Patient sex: F
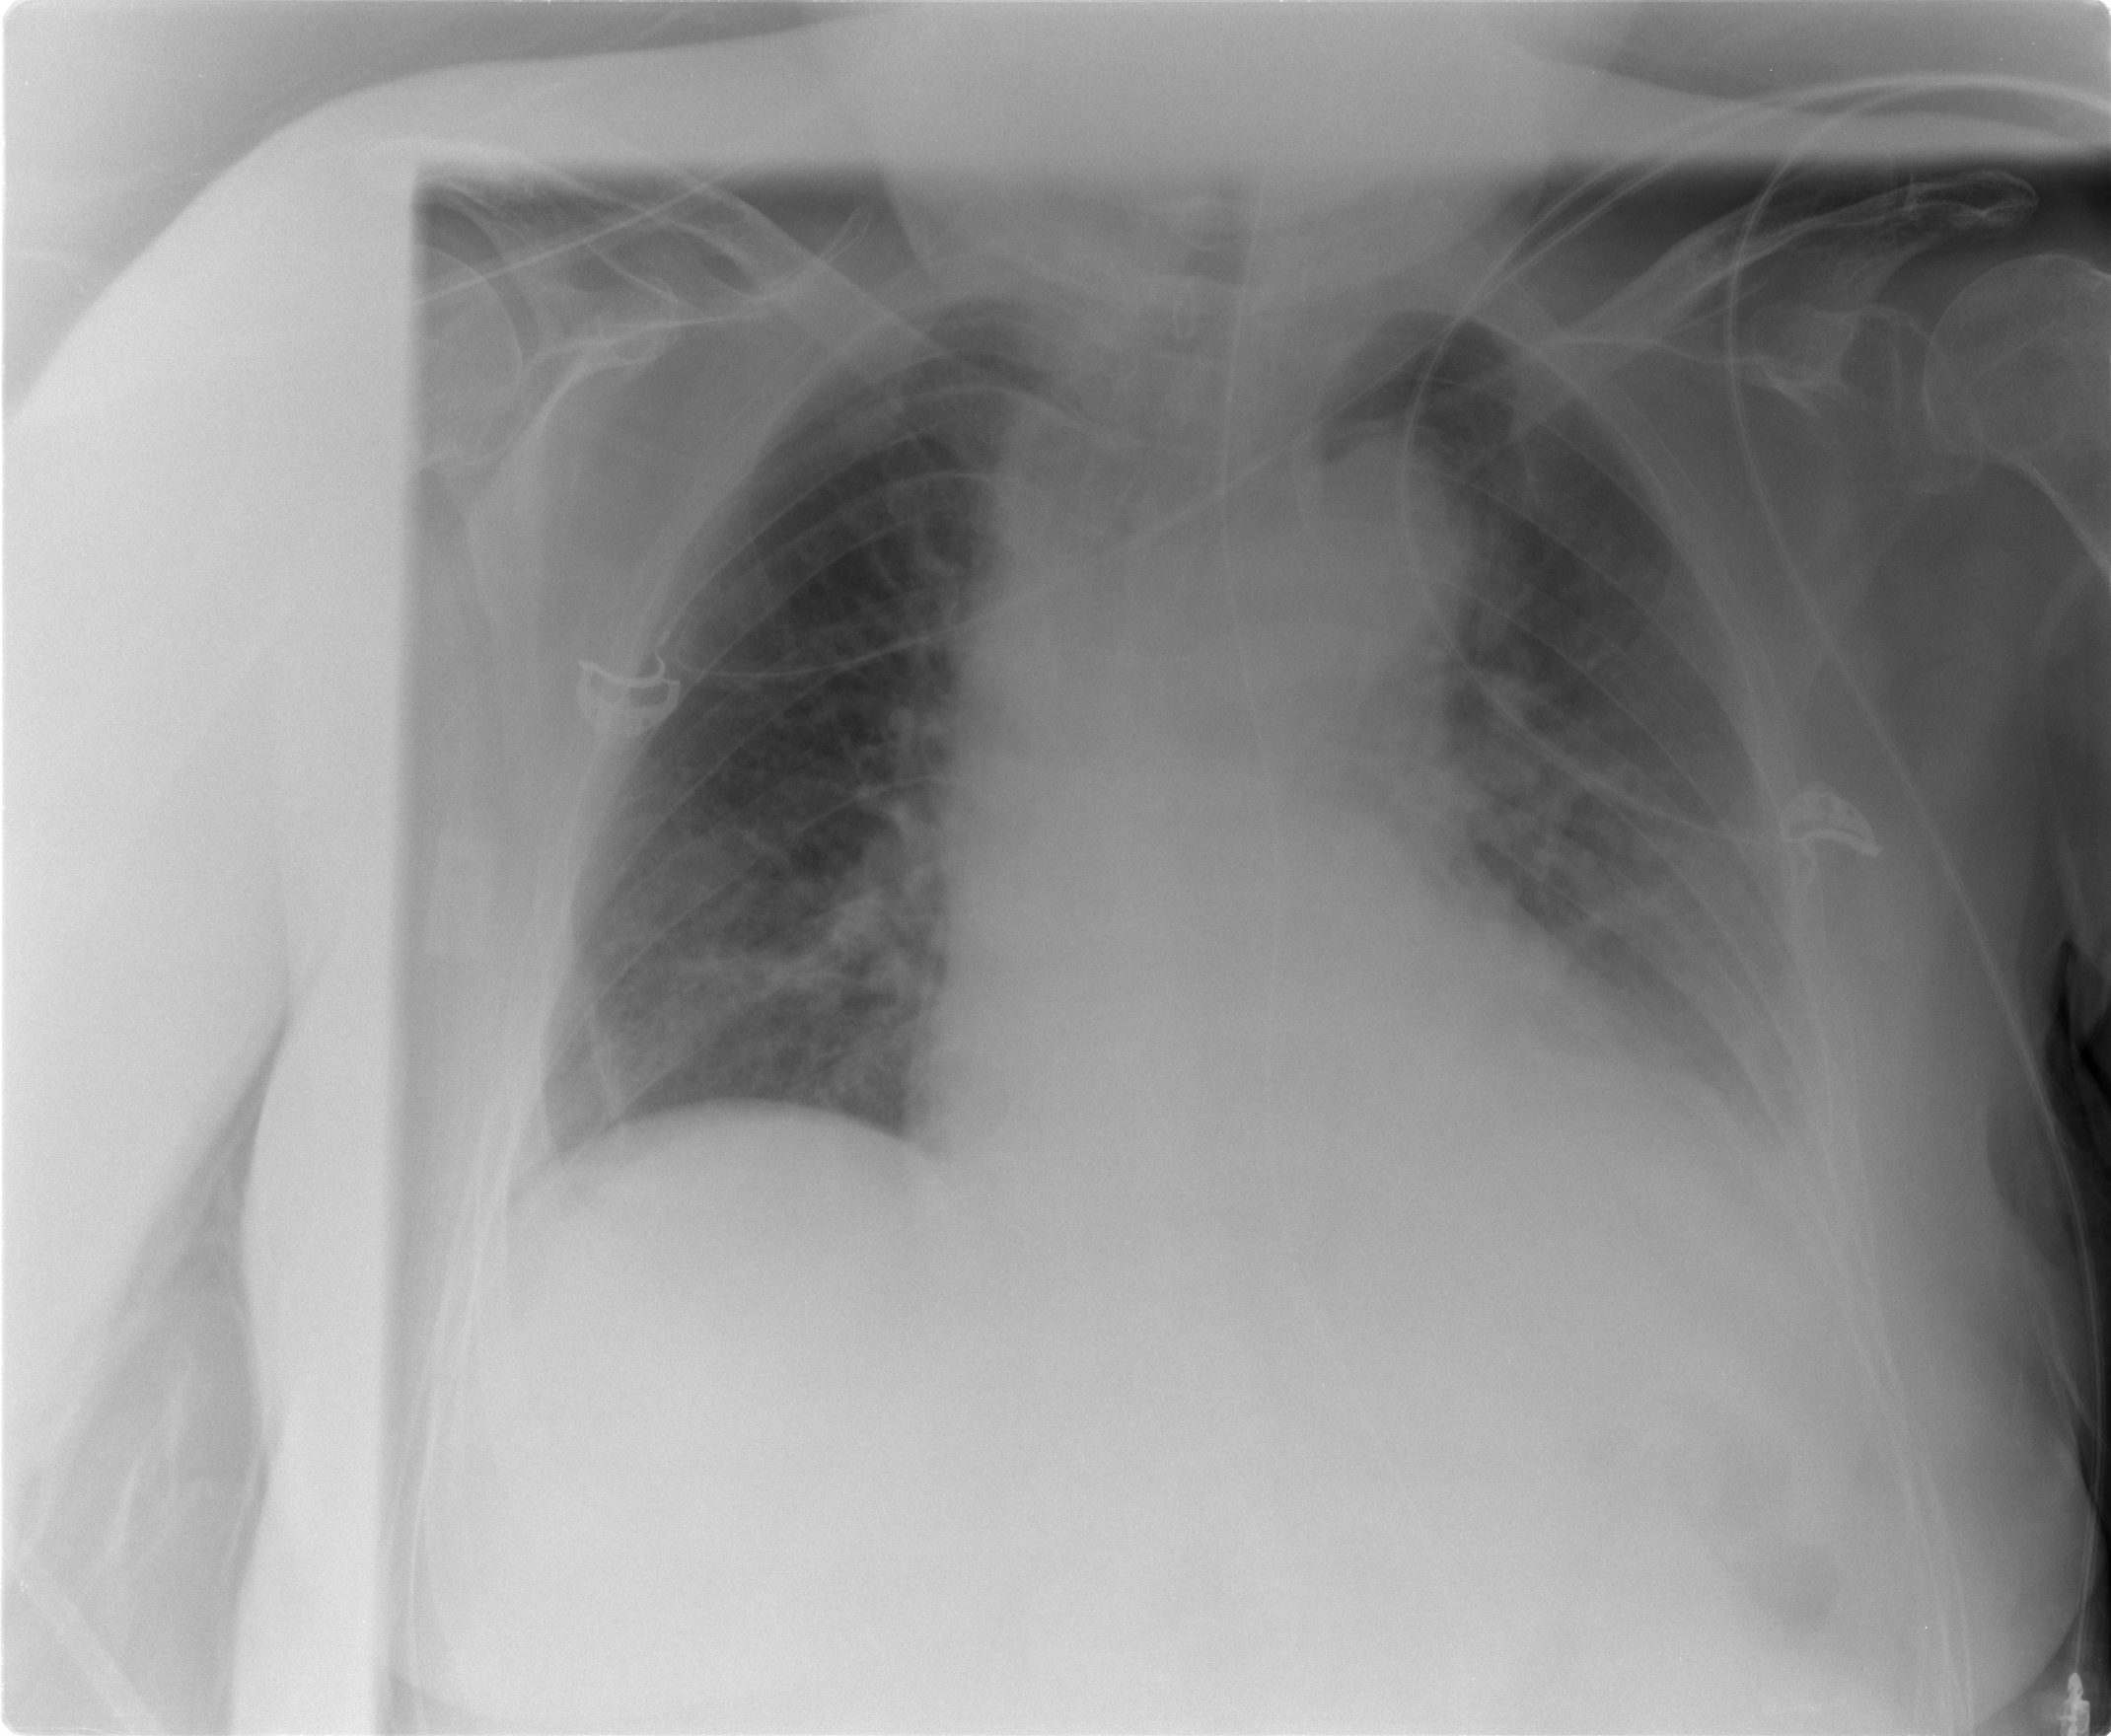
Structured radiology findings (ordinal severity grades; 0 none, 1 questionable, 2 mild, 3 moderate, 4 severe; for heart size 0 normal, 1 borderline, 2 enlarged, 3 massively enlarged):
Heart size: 0
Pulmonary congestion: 2
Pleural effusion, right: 0
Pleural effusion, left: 3
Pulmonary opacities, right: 0
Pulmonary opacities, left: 0
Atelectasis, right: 0
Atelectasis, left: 2